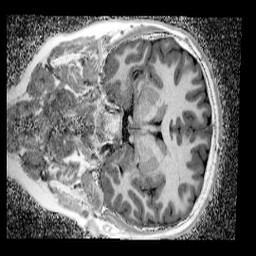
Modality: UNIT1_denoised
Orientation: coronal
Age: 12
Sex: male
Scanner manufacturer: siemens
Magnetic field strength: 3 T
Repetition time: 4 s
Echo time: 0.00299 s